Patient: sex M, age 65
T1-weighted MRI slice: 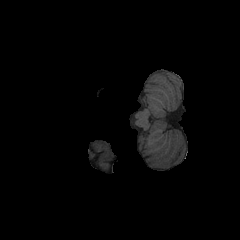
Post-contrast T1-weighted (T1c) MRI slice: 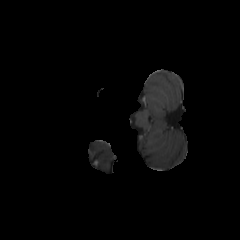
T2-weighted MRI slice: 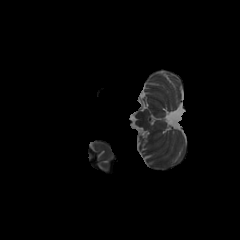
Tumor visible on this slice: no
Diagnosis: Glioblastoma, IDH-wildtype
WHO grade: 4